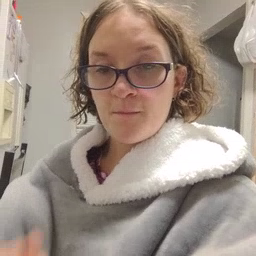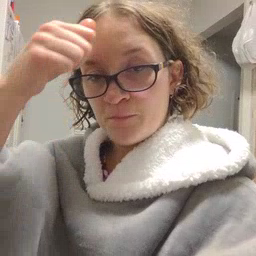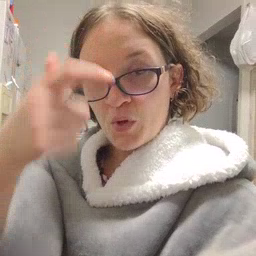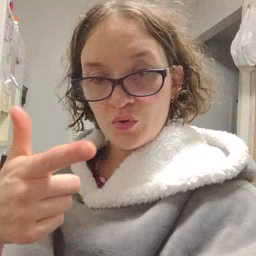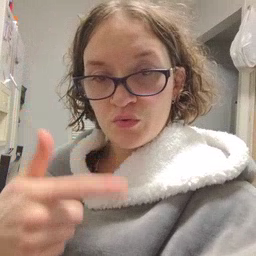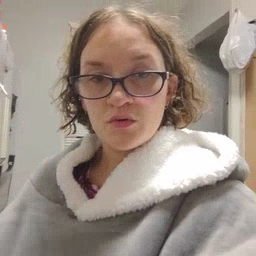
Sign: brother